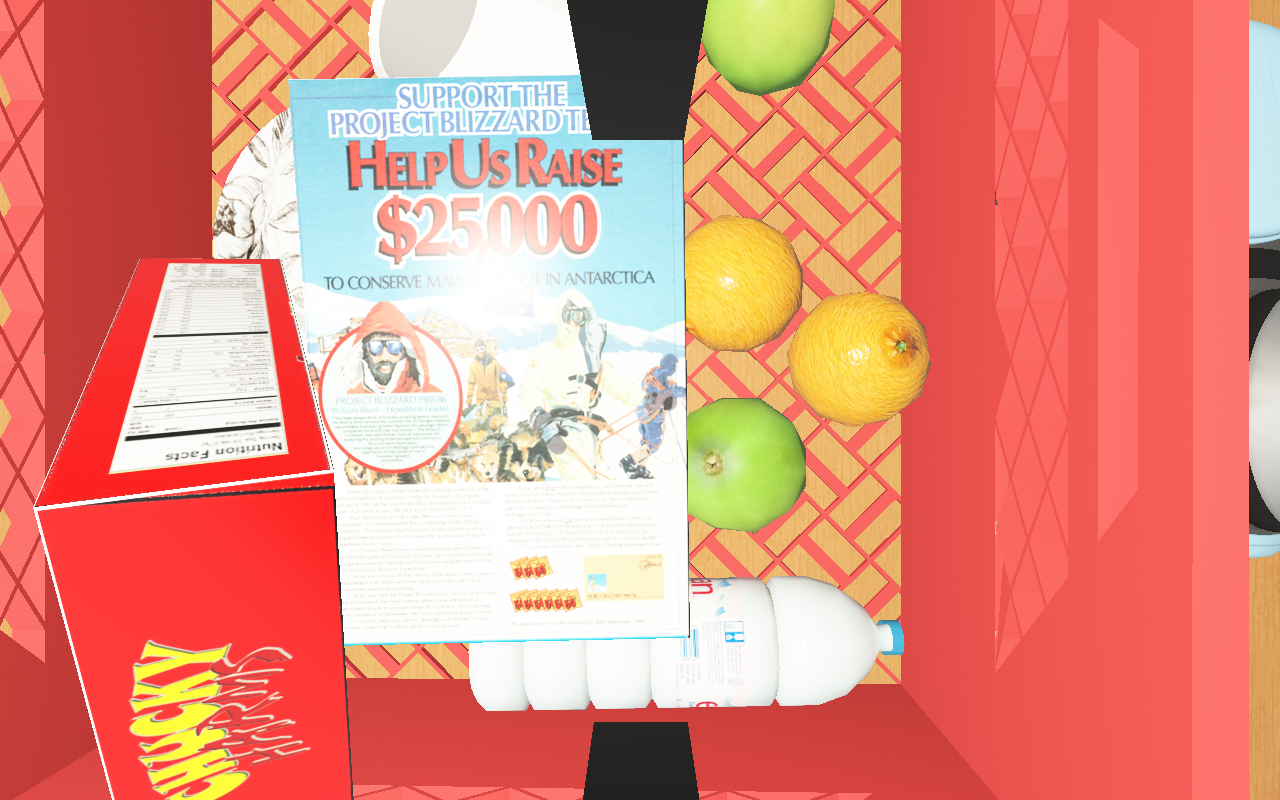
Objects in the scene:
apple
apple
orange
jam jar
cereal box
cereal box